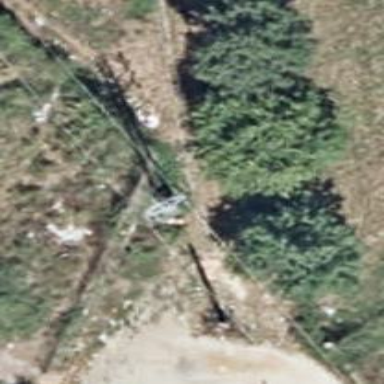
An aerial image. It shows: Power line is depicted.